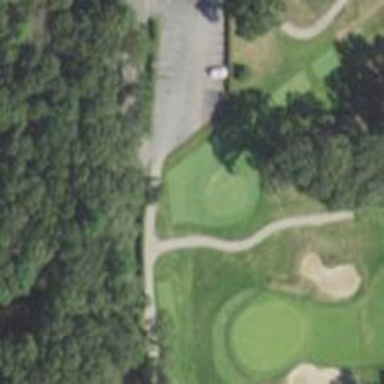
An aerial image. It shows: Path designated for golf carts.